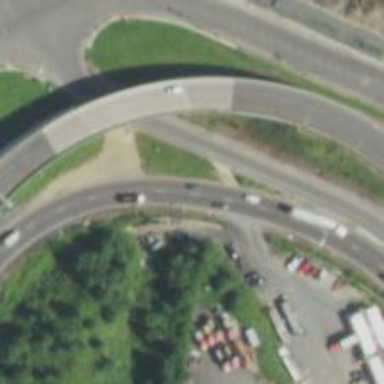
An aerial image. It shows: Asphalt motorway.